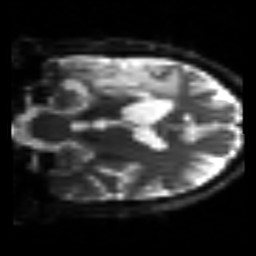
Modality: sbref
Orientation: coronal
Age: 64
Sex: male
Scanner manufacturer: siemens
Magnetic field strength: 3 T
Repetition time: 3.2 s
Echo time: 0.081 s